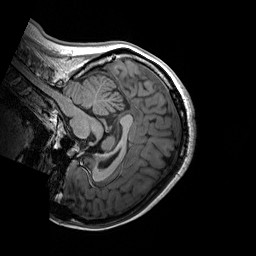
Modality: T1w
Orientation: sagittal
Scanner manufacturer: siemens
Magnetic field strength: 3 T
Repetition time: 2.2 s
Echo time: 0.00244 s